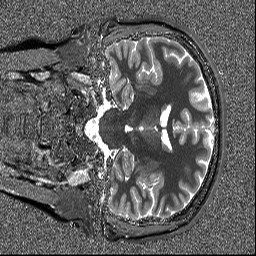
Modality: T1map
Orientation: coronal
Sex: female